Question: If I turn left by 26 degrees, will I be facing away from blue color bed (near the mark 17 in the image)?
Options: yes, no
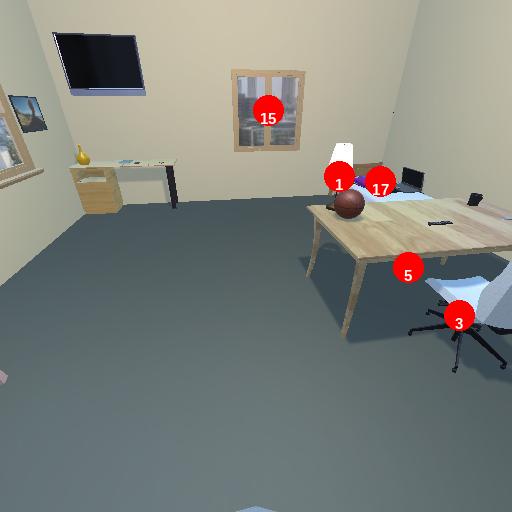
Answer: yes